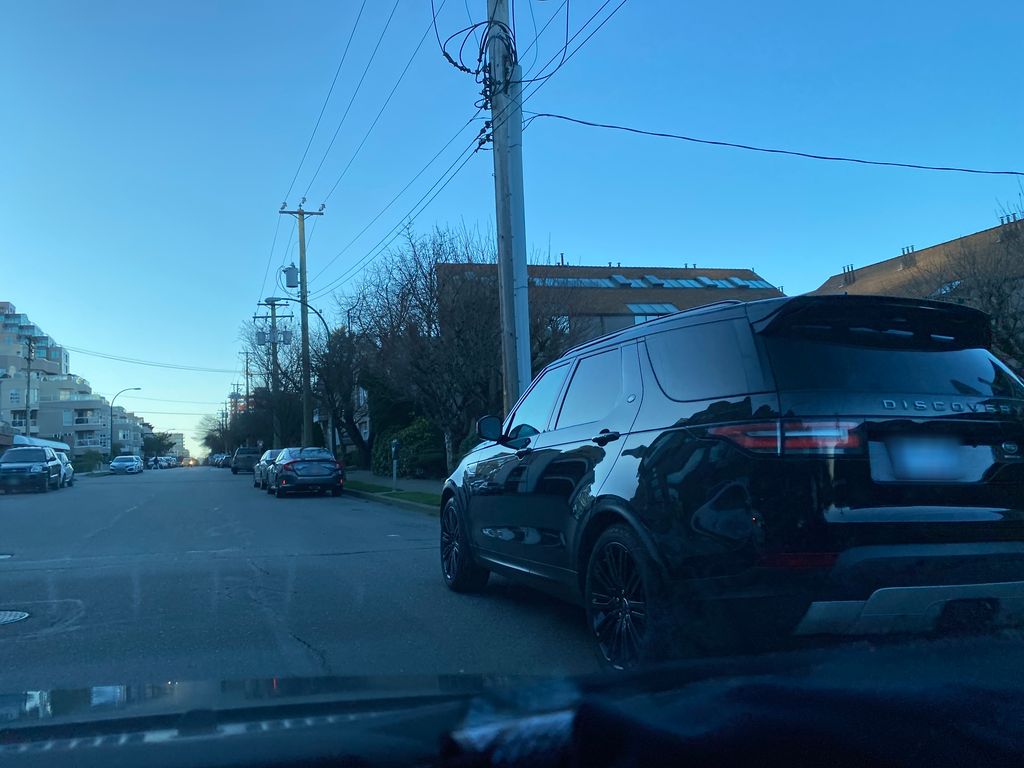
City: vancouver